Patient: sex M, age 24
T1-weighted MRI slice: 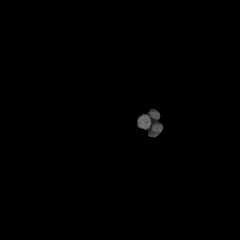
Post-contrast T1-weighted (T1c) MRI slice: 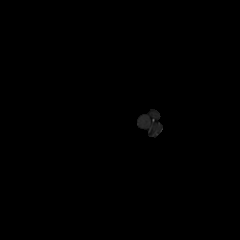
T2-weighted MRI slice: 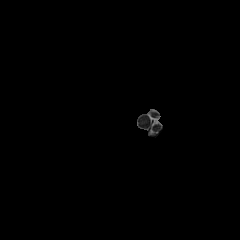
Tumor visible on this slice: no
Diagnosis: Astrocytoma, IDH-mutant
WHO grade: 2